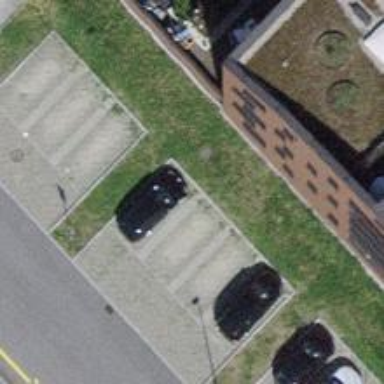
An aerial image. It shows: Parking available on the street side.